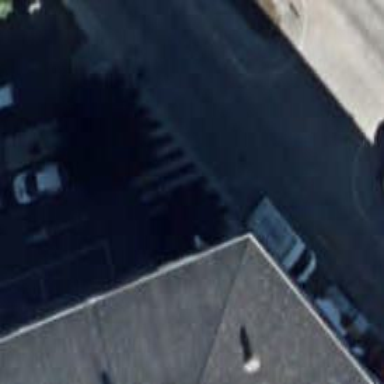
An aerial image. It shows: Residential road with asphalt surface. Both sides have sidewalks.